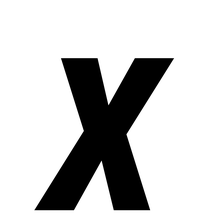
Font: Roboto-Italic_Condensed_SemiBold_Italic